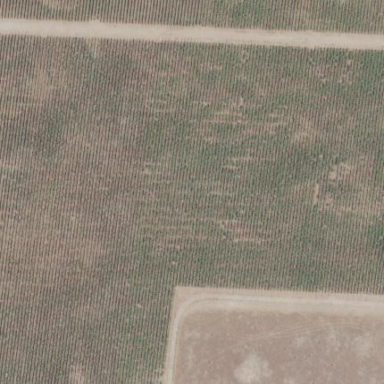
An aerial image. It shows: Vineyard with grape crops.